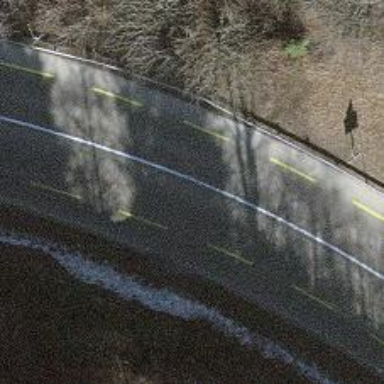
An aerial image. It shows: Primary highway with dedicated lane for cyclists.